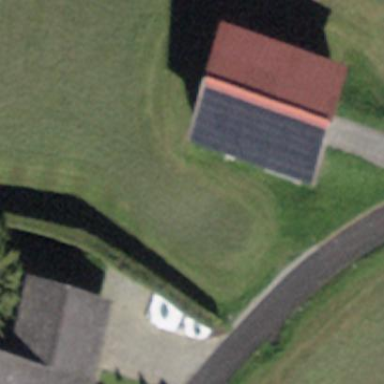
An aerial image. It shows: Barn.